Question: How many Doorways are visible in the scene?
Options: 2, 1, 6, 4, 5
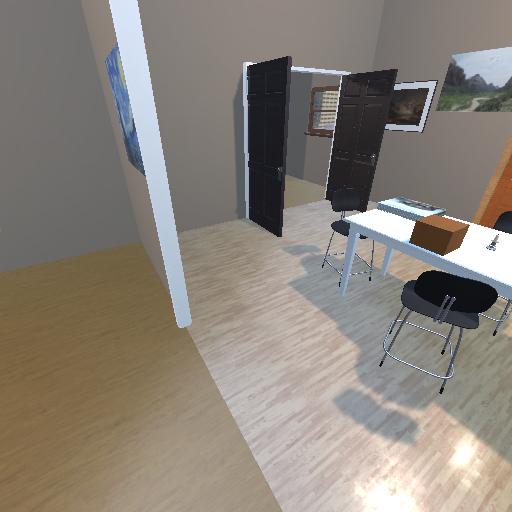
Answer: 2